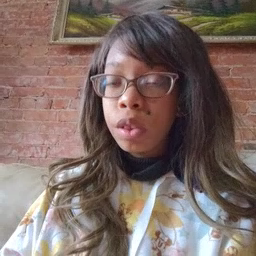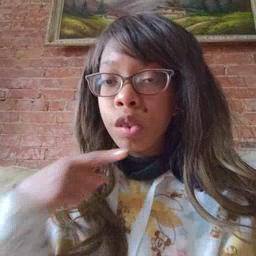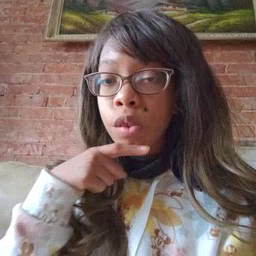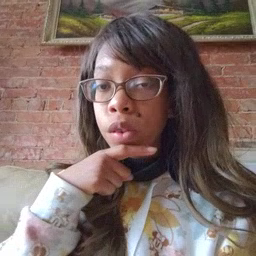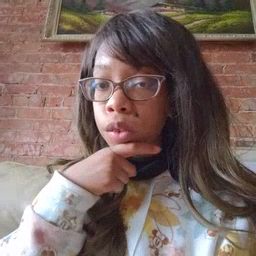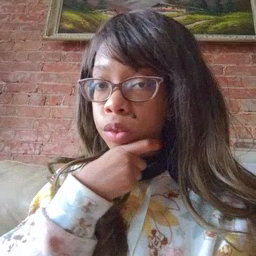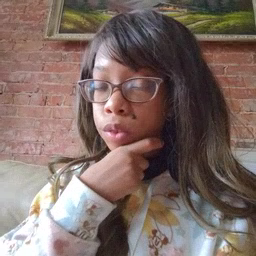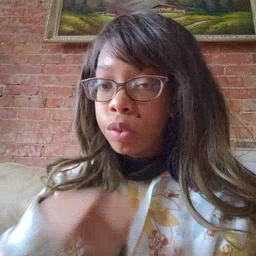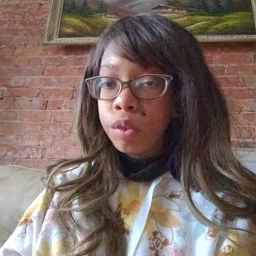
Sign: cereal